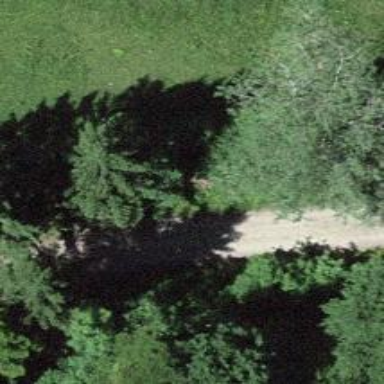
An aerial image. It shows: Gravel track with grade2 quality.